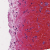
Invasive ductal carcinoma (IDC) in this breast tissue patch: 0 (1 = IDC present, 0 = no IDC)